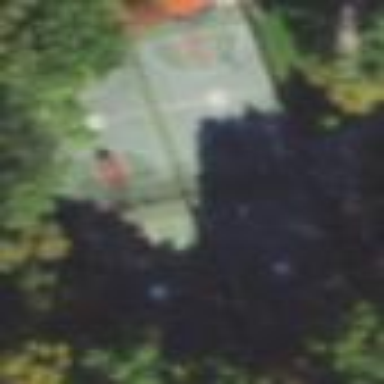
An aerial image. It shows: Basketball court on leisure land pitch.